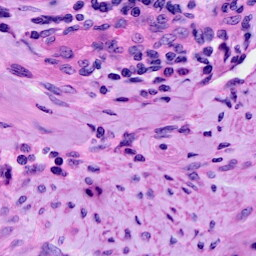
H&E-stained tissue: Cervix